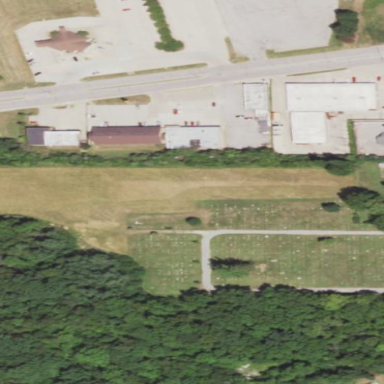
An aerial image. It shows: Cemetery.